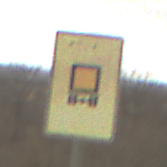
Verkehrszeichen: KennzeichnungspflichtigeFahrzeugeGefaehrlicheGueterOhnePfeilsymbol
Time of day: Midday
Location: Outdoor (Nature)
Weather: Overcast
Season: NotSpecified
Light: Natural